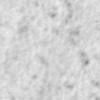
Label: no_change